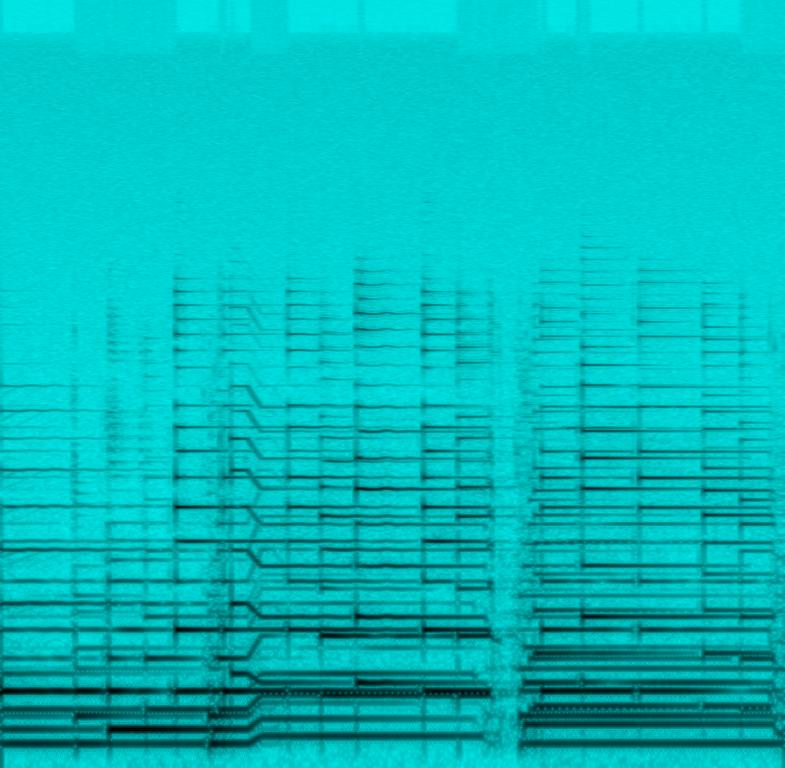
The low quality recording features an arpeggiated electric guitar melody that changes pitch occasionally. The recording is very noisy and in mono, but it sounds passionate and like something John Lenon would sing to.